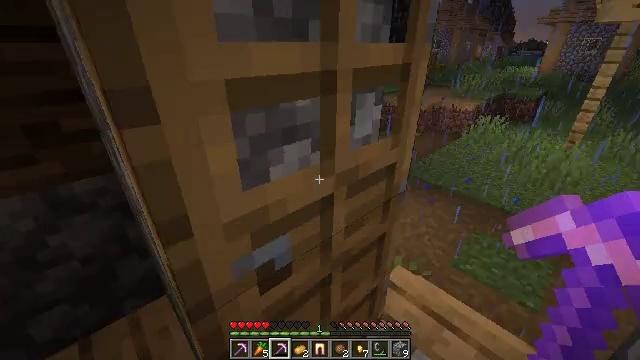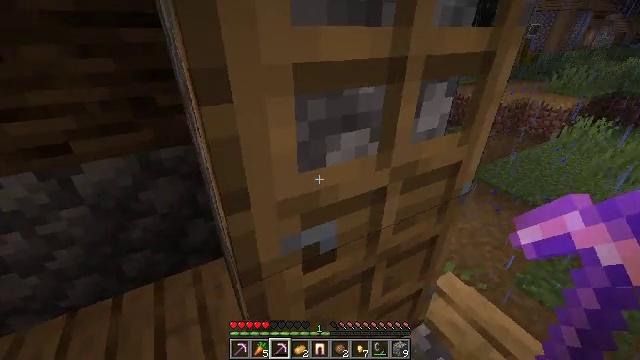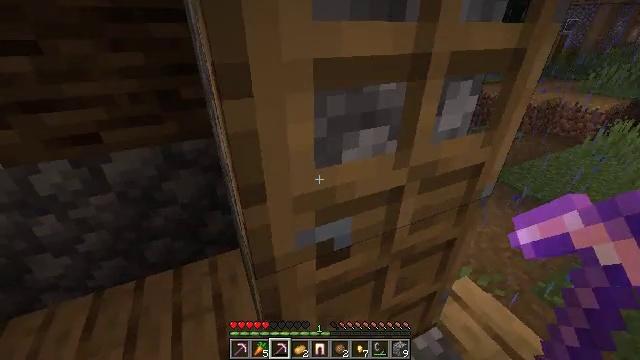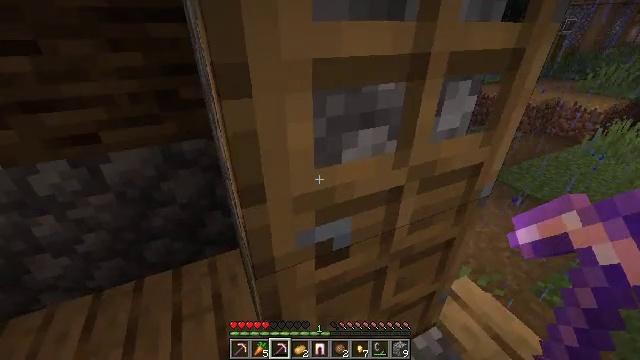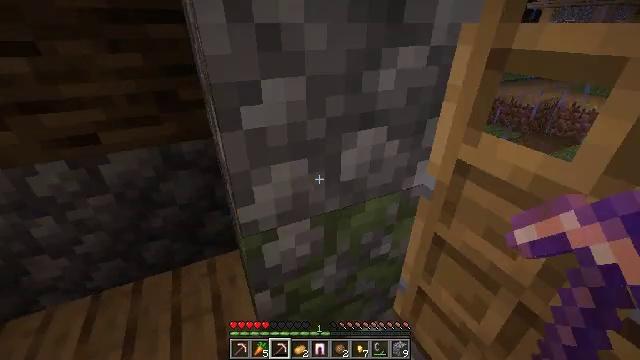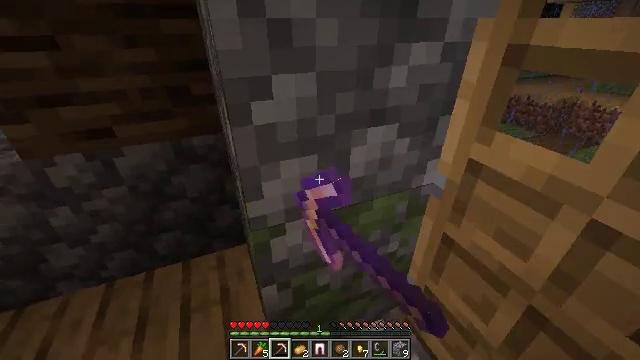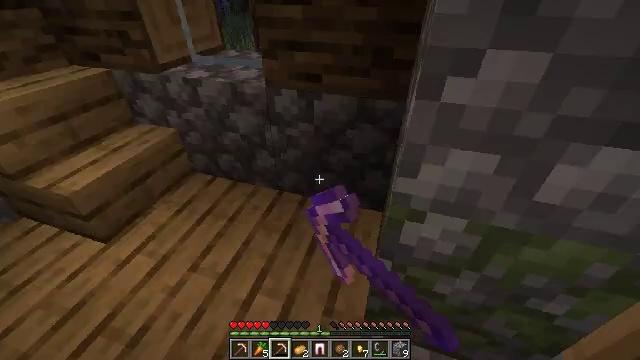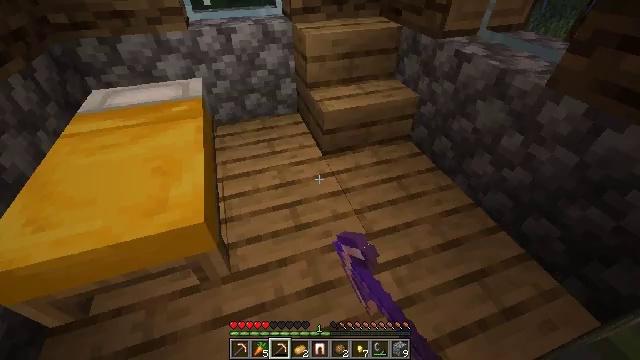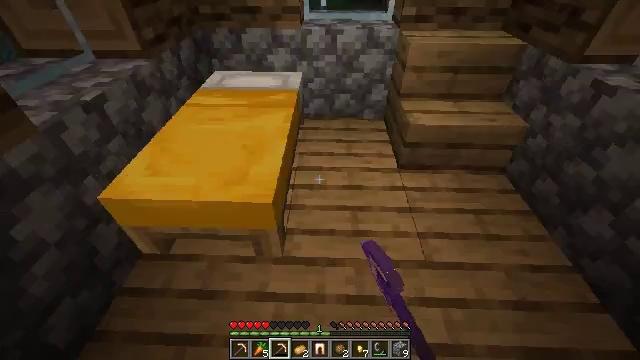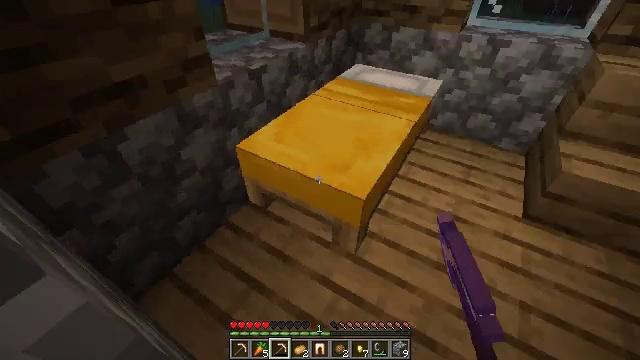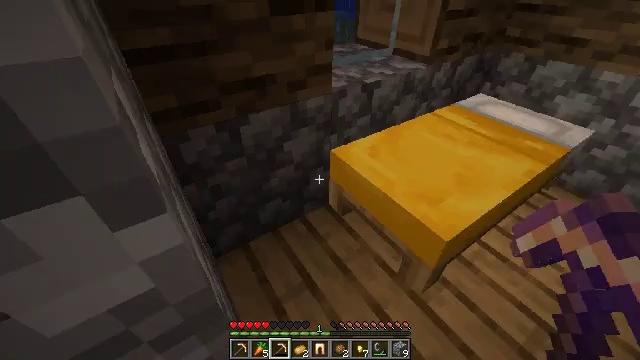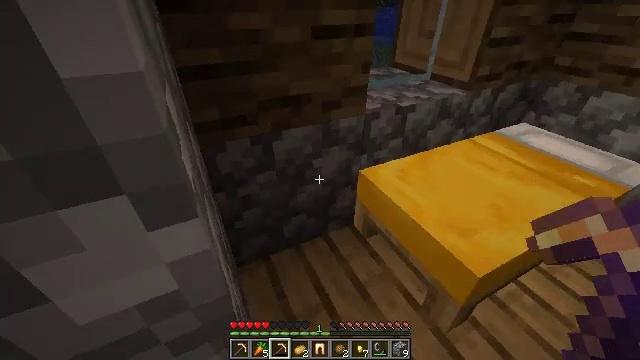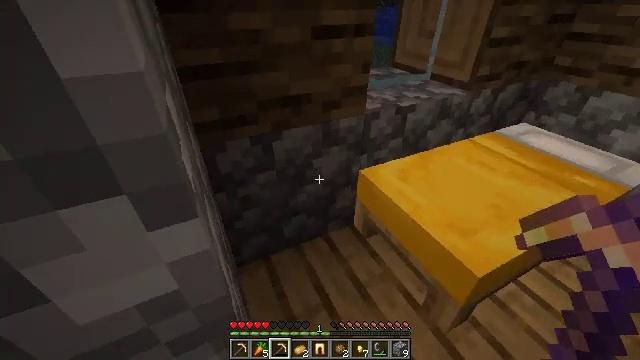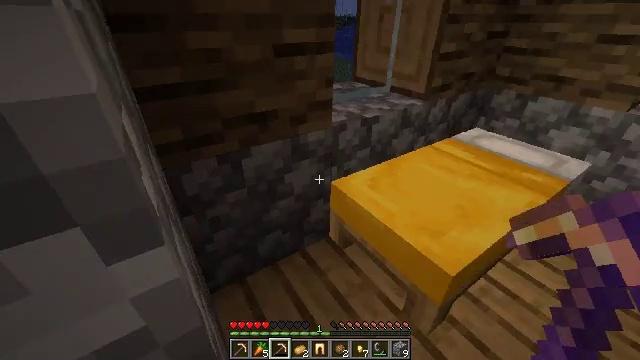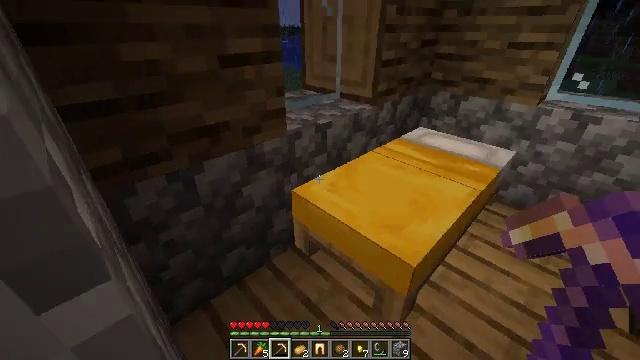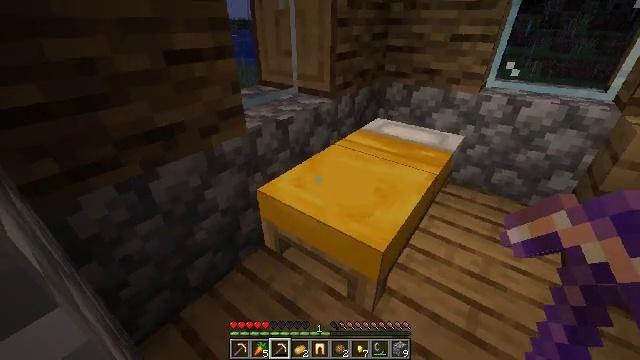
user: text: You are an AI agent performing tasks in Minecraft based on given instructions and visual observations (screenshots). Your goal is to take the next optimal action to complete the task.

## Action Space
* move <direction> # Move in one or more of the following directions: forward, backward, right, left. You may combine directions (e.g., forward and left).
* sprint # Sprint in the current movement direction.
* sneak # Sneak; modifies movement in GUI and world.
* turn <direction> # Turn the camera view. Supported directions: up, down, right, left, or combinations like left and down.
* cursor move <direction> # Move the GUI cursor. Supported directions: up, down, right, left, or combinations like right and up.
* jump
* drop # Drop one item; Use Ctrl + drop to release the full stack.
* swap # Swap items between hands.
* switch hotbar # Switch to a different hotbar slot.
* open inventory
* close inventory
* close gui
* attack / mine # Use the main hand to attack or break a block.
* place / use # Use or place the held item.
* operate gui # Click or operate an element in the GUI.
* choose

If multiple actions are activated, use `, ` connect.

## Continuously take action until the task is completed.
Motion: motion action
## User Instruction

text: Gather stripped oak wood for building.
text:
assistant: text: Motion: turn left and down
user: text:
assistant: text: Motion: turn left
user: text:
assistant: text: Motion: no_op
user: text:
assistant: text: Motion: use / place
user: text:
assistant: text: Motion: turn left, use / place
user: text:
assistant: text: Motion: turn left and down
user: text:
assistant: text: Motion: turn left and down
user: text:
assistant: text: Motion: turn left
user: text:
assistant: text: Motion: turn left
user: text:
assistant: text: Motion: turn left and up
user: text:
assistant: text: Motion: turn left and up
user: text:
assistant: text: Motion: no_op
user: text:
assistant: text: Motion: turn right and up
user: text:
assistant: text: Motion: turn right and up
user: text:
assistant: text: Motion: turn right and down
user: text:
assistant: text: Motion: turn right and down
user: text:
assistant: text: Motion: no_op
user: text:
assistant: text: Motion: no_op
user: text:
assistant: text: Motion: use / place
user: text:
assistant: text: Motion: use / place
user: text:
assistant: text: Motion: use / place
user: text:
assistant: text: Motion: use / place
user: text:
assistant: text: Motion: no_op
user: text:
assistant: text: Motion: no_op
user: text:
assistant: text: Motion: no_op
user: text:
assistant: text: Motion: no_op
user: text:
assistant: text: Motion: no_op
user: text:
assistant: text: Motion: no_op
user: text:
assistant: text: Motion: no_op
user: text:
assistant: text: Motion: no_op